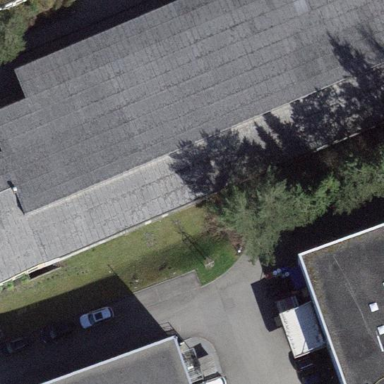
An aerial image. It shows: Commercial building.